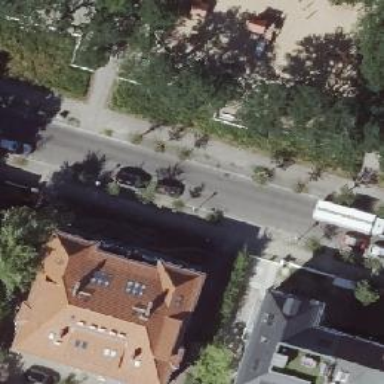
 and the sidewalk surface is made of sett."